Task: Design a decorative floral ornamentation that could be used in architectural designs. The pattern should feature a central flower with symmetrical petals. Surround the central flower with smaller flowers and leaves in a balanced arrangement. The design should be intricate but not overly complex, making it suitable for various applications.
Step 1001:
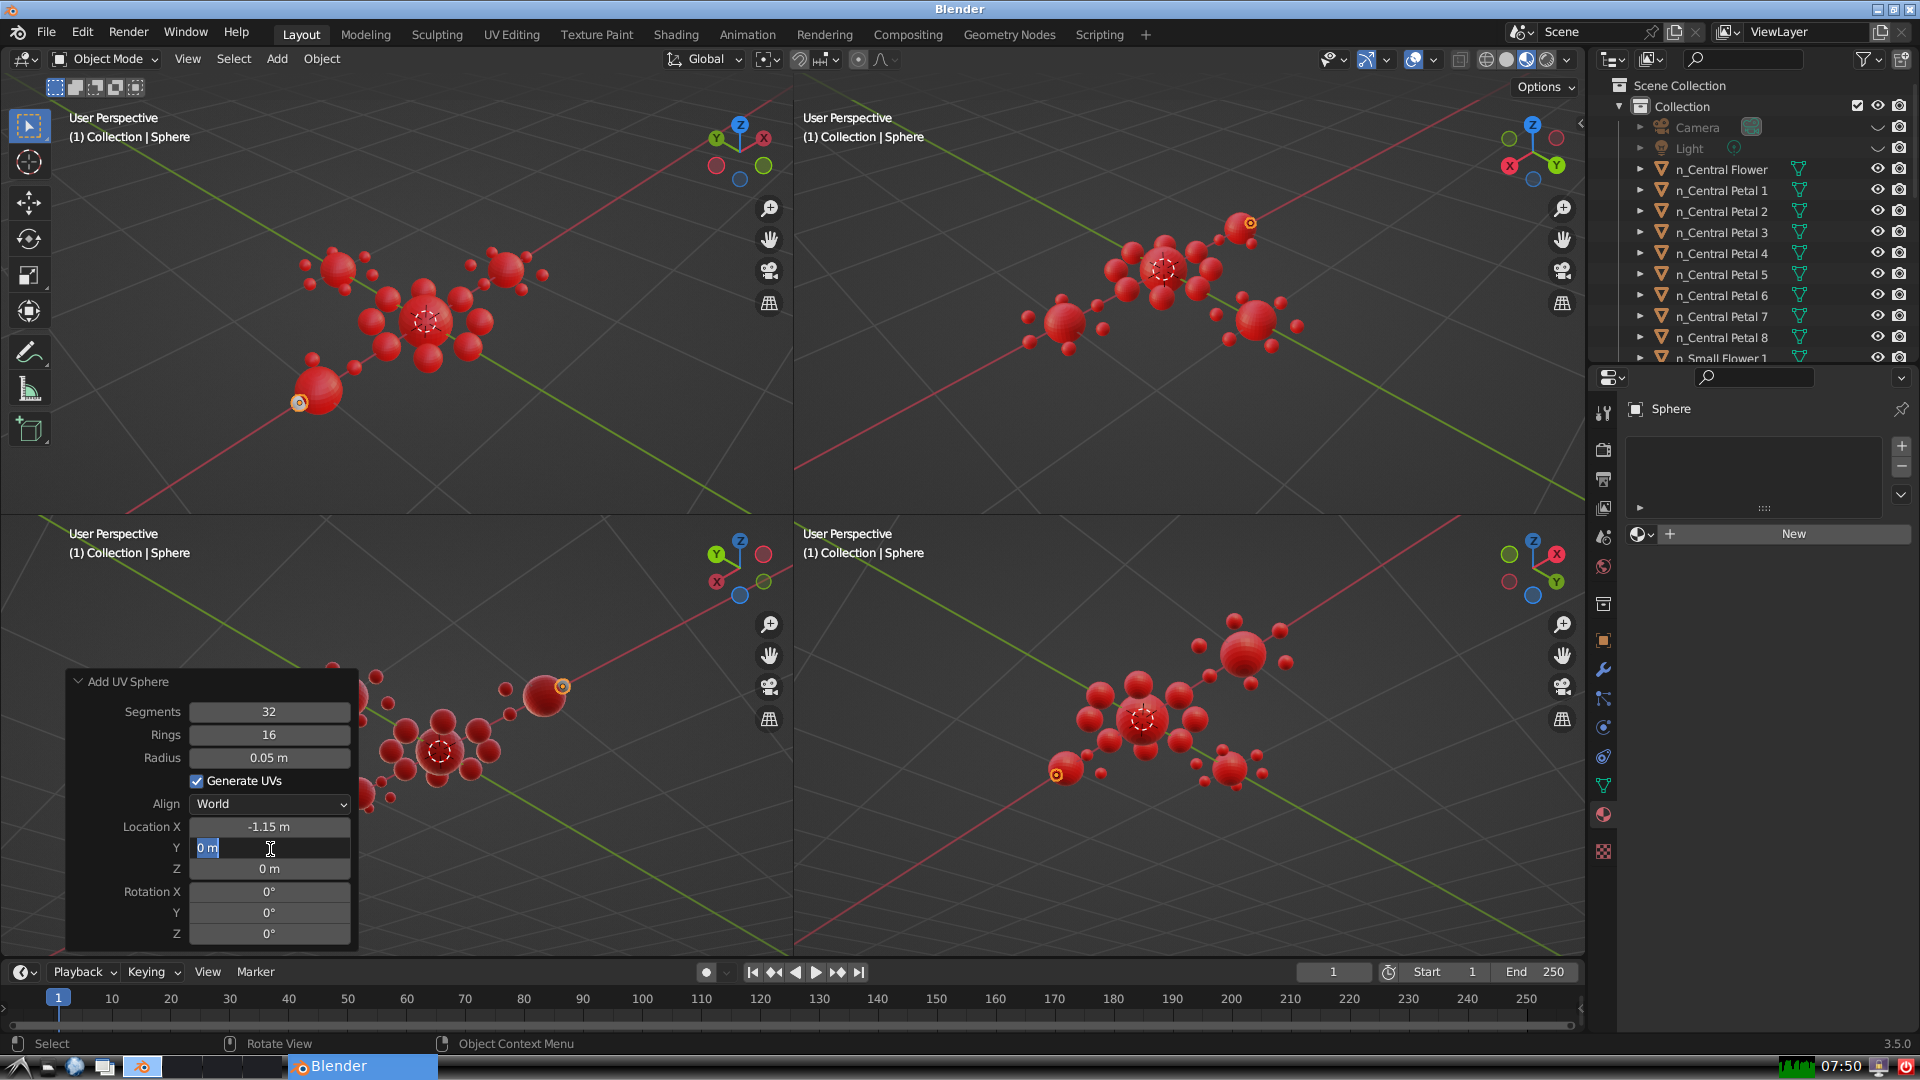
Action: input_text: 0.25980762113533173